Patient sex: M
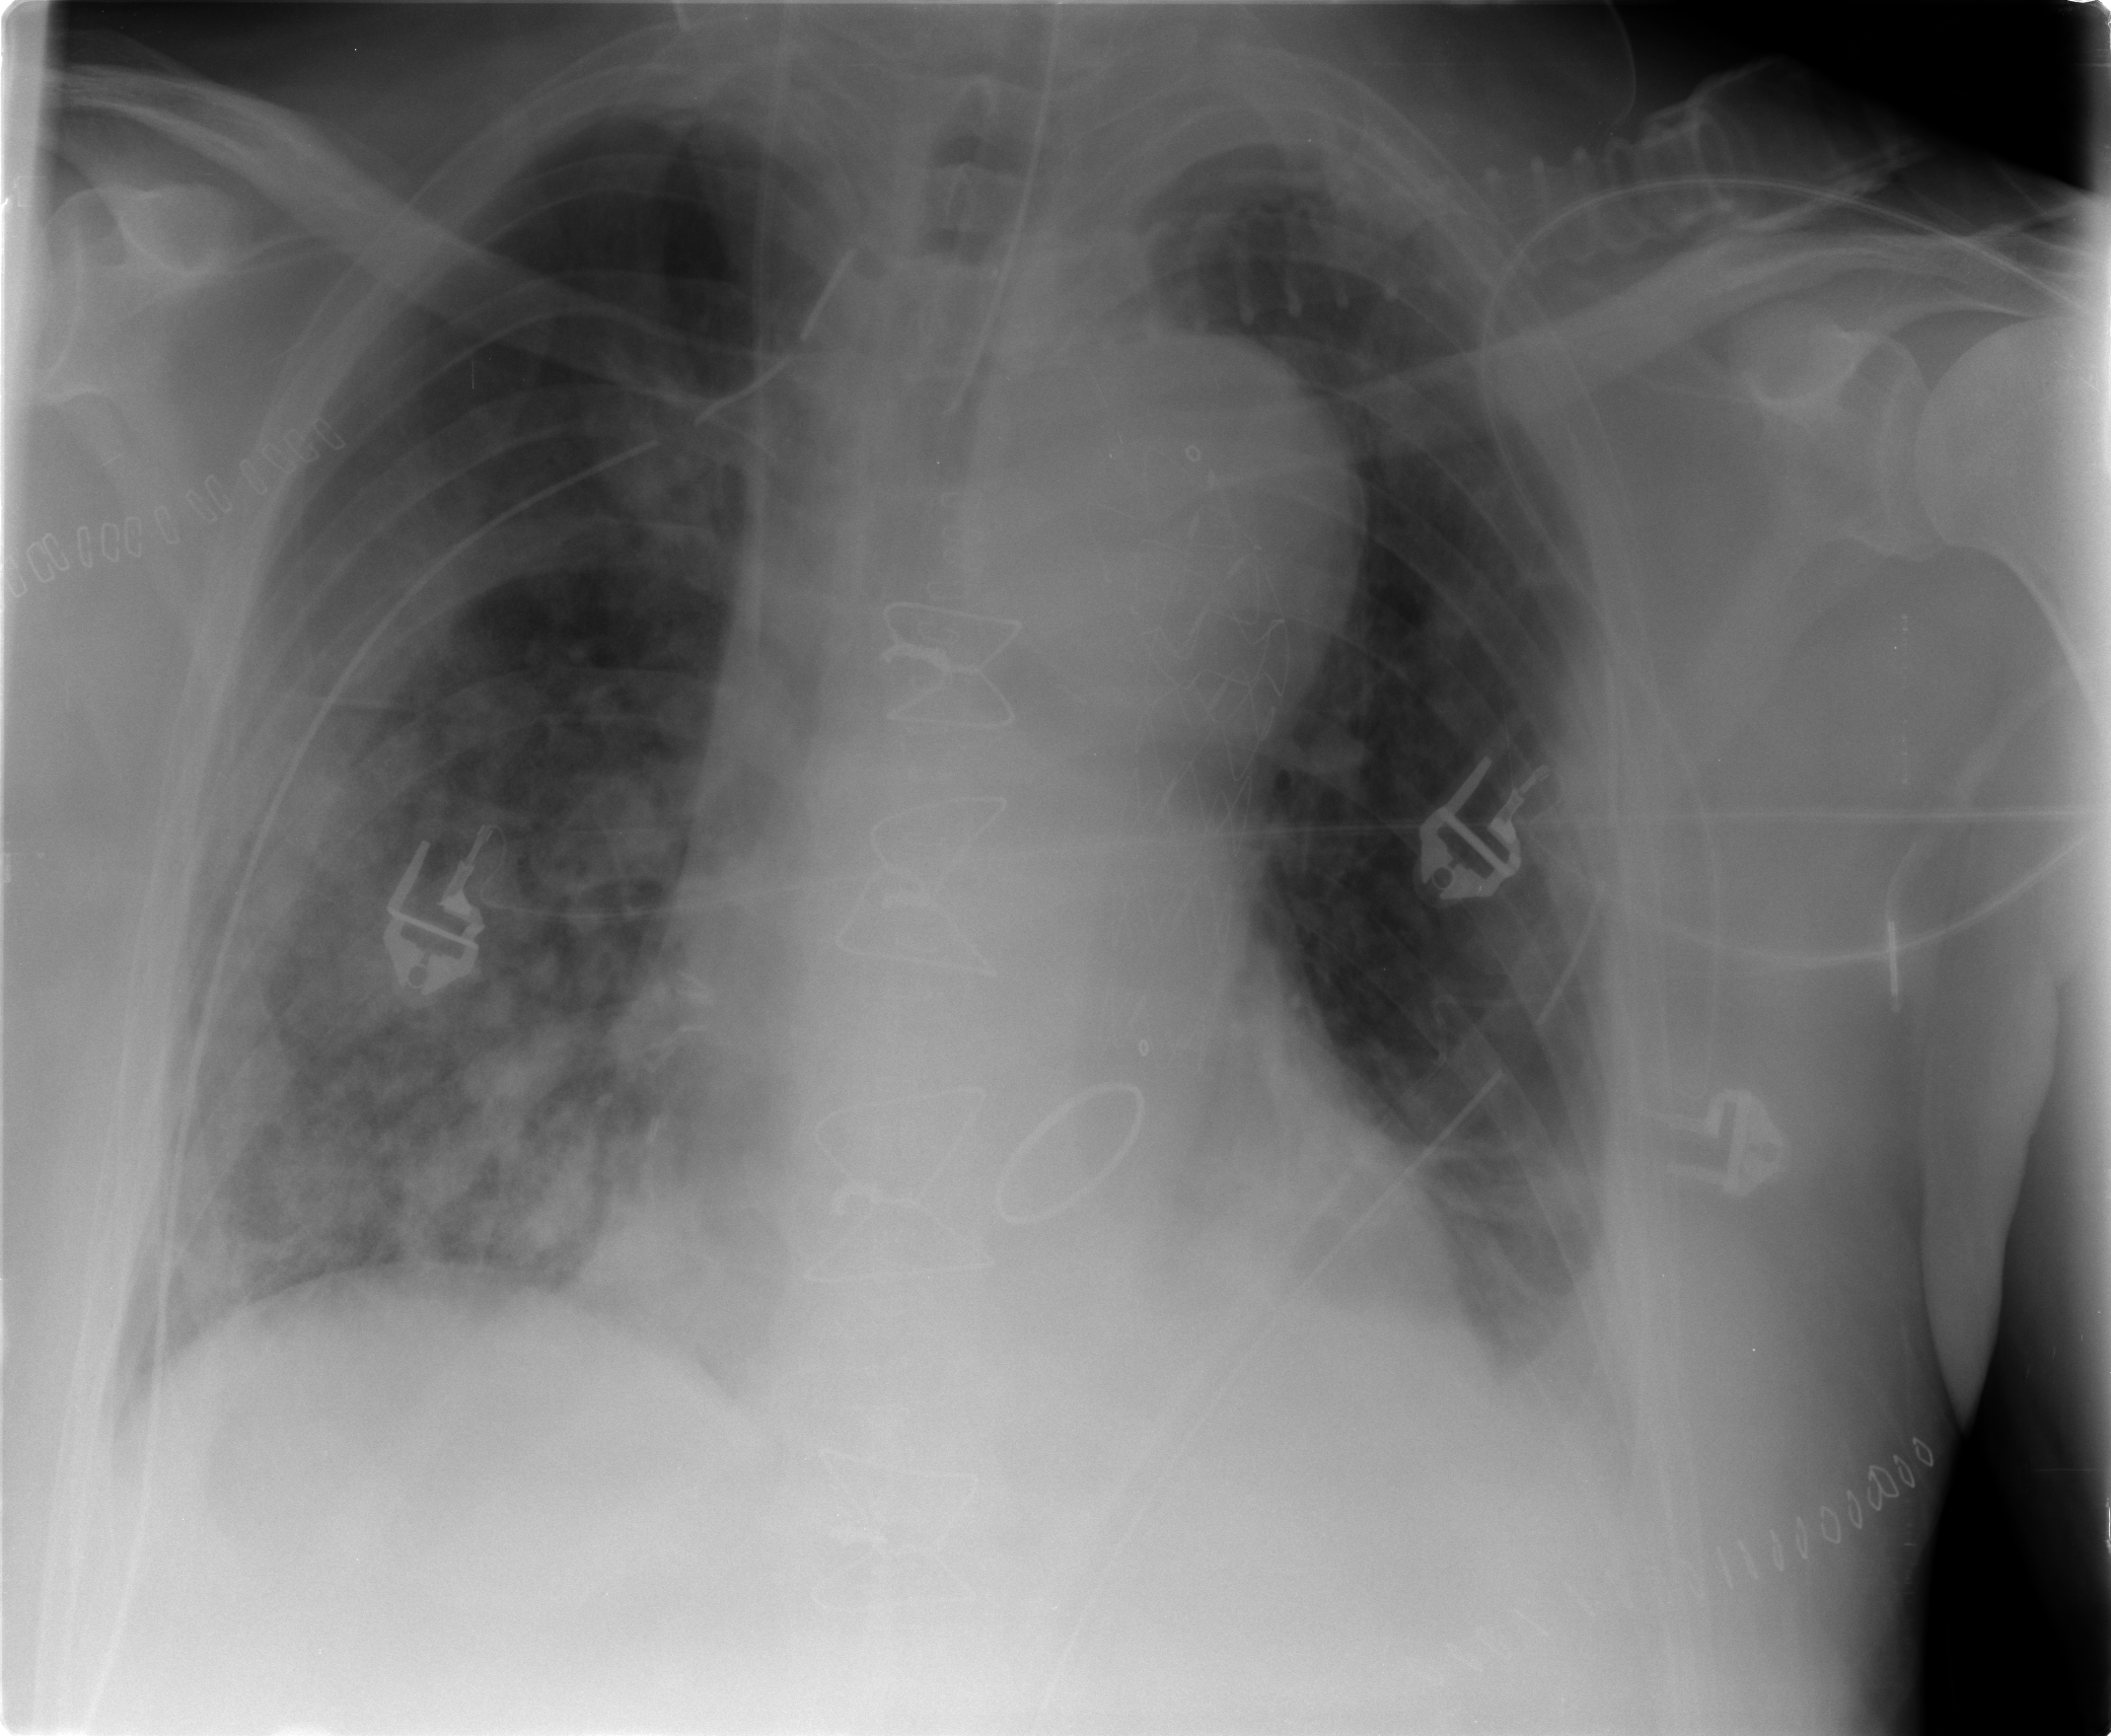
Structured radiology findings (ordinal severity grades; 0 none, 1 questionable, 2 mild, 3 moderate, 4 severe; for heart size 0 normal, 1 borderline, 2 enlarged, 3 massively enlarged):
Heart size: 1
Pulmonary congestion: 0
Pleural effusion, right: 0
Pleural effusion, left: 2
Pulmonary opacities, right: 3
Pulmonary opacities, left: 2
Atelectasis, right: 2
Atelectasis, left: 2